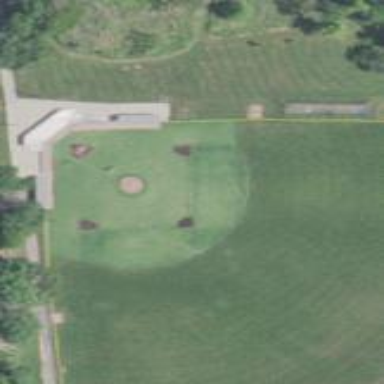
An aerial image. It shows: Chain-link fence surrounding baseball pitch.